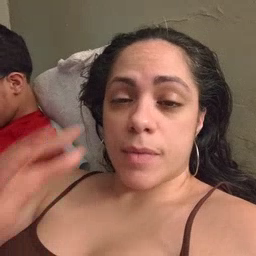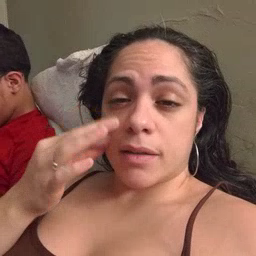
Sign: cat